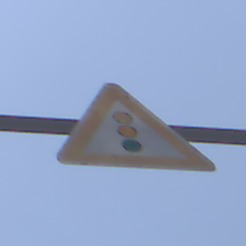
Verkehrszeichen: Lichtzeichenanlage
Umgebung: Outdoor, Nature
Tageszeit: Midday
Wetter: PartlyCloudy
Licht: Natural
Jahreszeit: NotSpecified
Kontrast: HighContrast